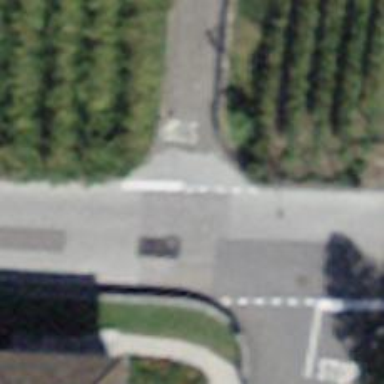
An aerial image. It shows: Stop road.